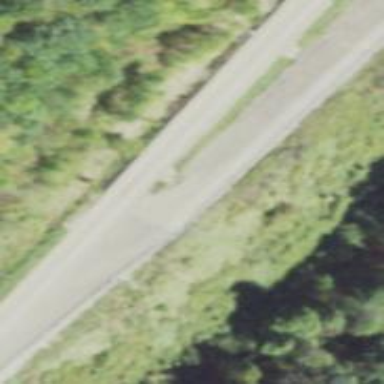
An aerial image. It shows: Escape road.